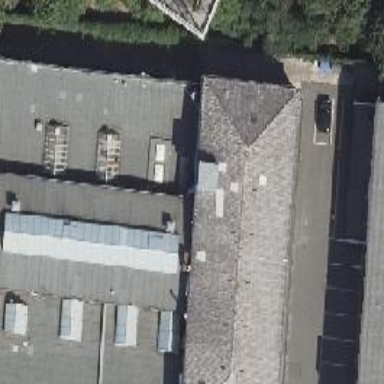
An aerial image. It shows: Car shop.